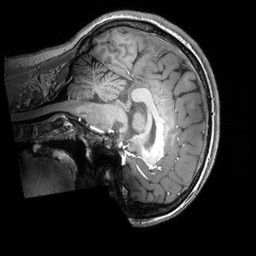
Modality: T1w
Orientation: sagittal
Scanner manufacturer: philips
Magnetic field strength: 7 T
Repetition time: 0.008 s
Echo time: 0.001974 s